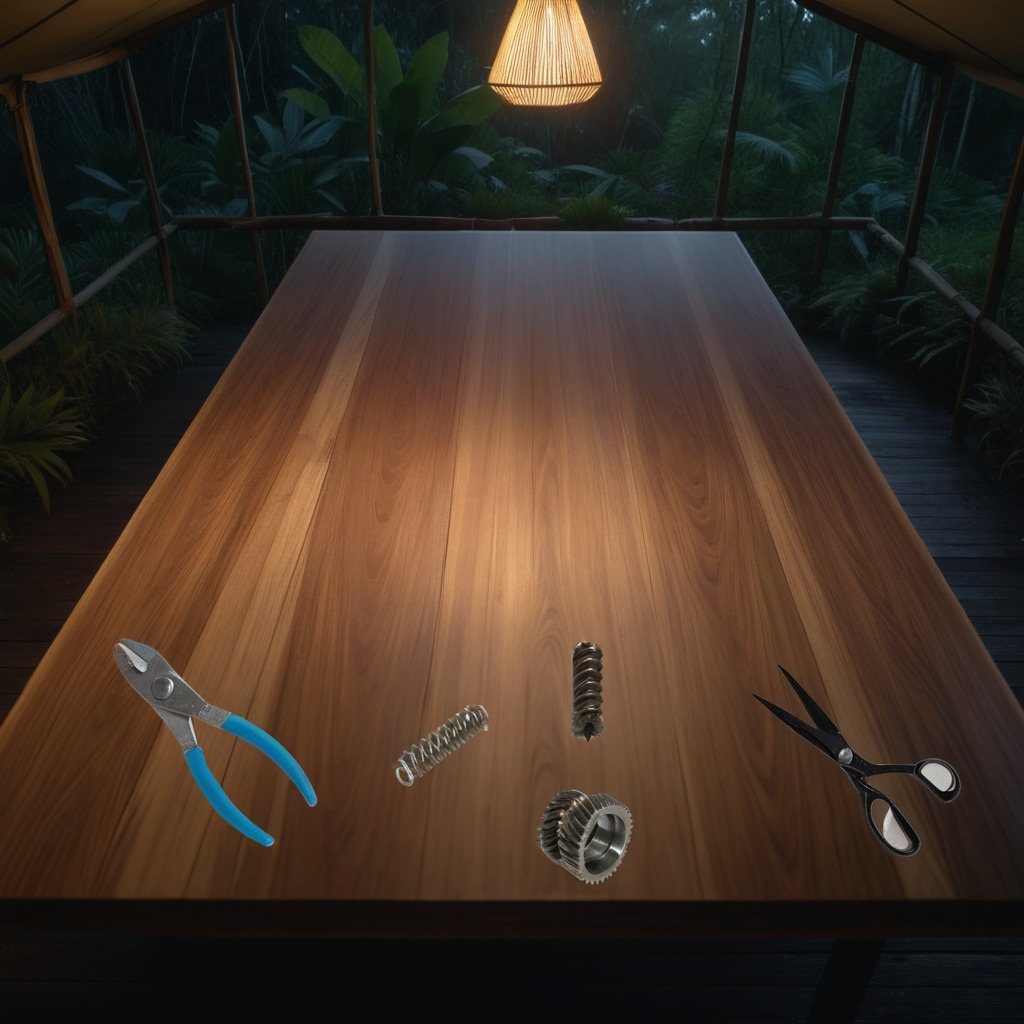
A steel gear with teeth, a metal machine screw, pliers, a coiled metal spring, and a pair of scissors are lying on a wooden table inside a jungle field workshop tent at night.